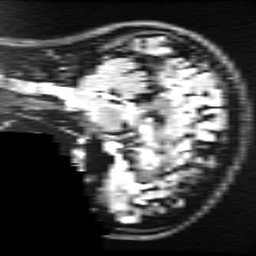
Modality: FLAIR
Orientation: sagittal
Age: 23
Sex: female
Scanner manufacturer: ge
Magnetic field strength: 3 T
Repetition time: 11 s
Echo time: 0.1497 s